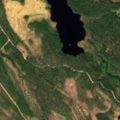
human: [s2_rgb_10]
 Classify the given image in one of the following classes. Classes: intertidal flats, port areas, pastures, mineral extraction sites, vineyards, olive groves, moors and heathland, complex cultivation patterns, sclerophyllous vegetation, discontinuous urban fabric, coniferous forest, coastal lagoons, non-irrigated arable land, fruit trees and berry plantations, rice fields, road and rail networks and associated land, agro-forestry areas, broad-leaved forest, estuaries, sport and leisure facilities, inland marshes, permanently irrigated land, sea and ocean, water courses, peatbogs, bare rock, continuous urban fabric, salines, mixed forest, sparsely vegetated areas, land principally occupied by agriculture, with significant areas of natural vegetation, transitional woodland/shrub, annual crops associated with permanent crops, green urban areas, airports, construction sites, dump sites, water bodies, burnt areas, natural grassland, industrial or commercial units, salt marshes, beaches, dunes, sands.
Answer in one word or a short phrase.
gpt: coniferous forest, transitional woodland/shrub, water bodies